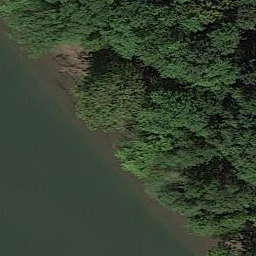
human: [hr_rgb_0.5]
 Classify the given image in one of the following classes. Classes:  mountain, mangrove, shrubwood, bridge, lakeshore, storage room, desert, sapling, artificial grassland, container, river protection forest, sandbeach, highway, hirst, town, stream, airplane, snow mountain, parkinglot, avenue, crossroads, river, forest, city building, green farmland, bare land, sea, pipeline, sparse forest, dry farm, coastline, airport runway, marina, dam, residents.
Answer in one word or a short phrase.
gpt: river protection forest